Interaction volume radius: 10 \u00c5
Interaction volume height: 40 \u00c5
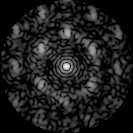
Disorder parameter: 0.5903